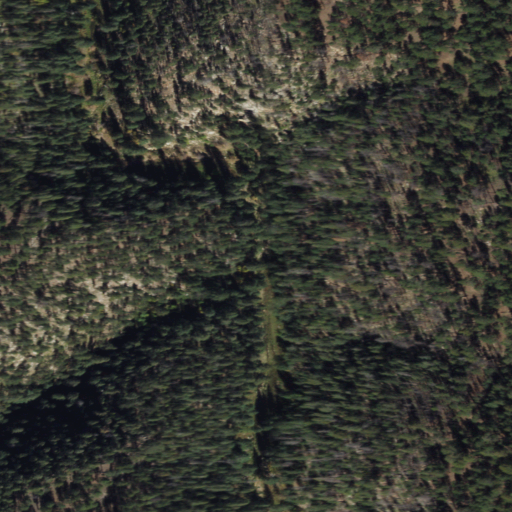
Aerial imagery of valley in Arizona named McClintock Draw containing evergreen forest and grassland